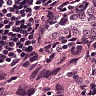
Metastatic tissue present: yes